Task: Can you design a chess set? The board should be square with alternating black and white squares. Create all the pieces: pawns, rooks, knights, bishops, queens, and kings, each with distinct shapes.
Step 1443:
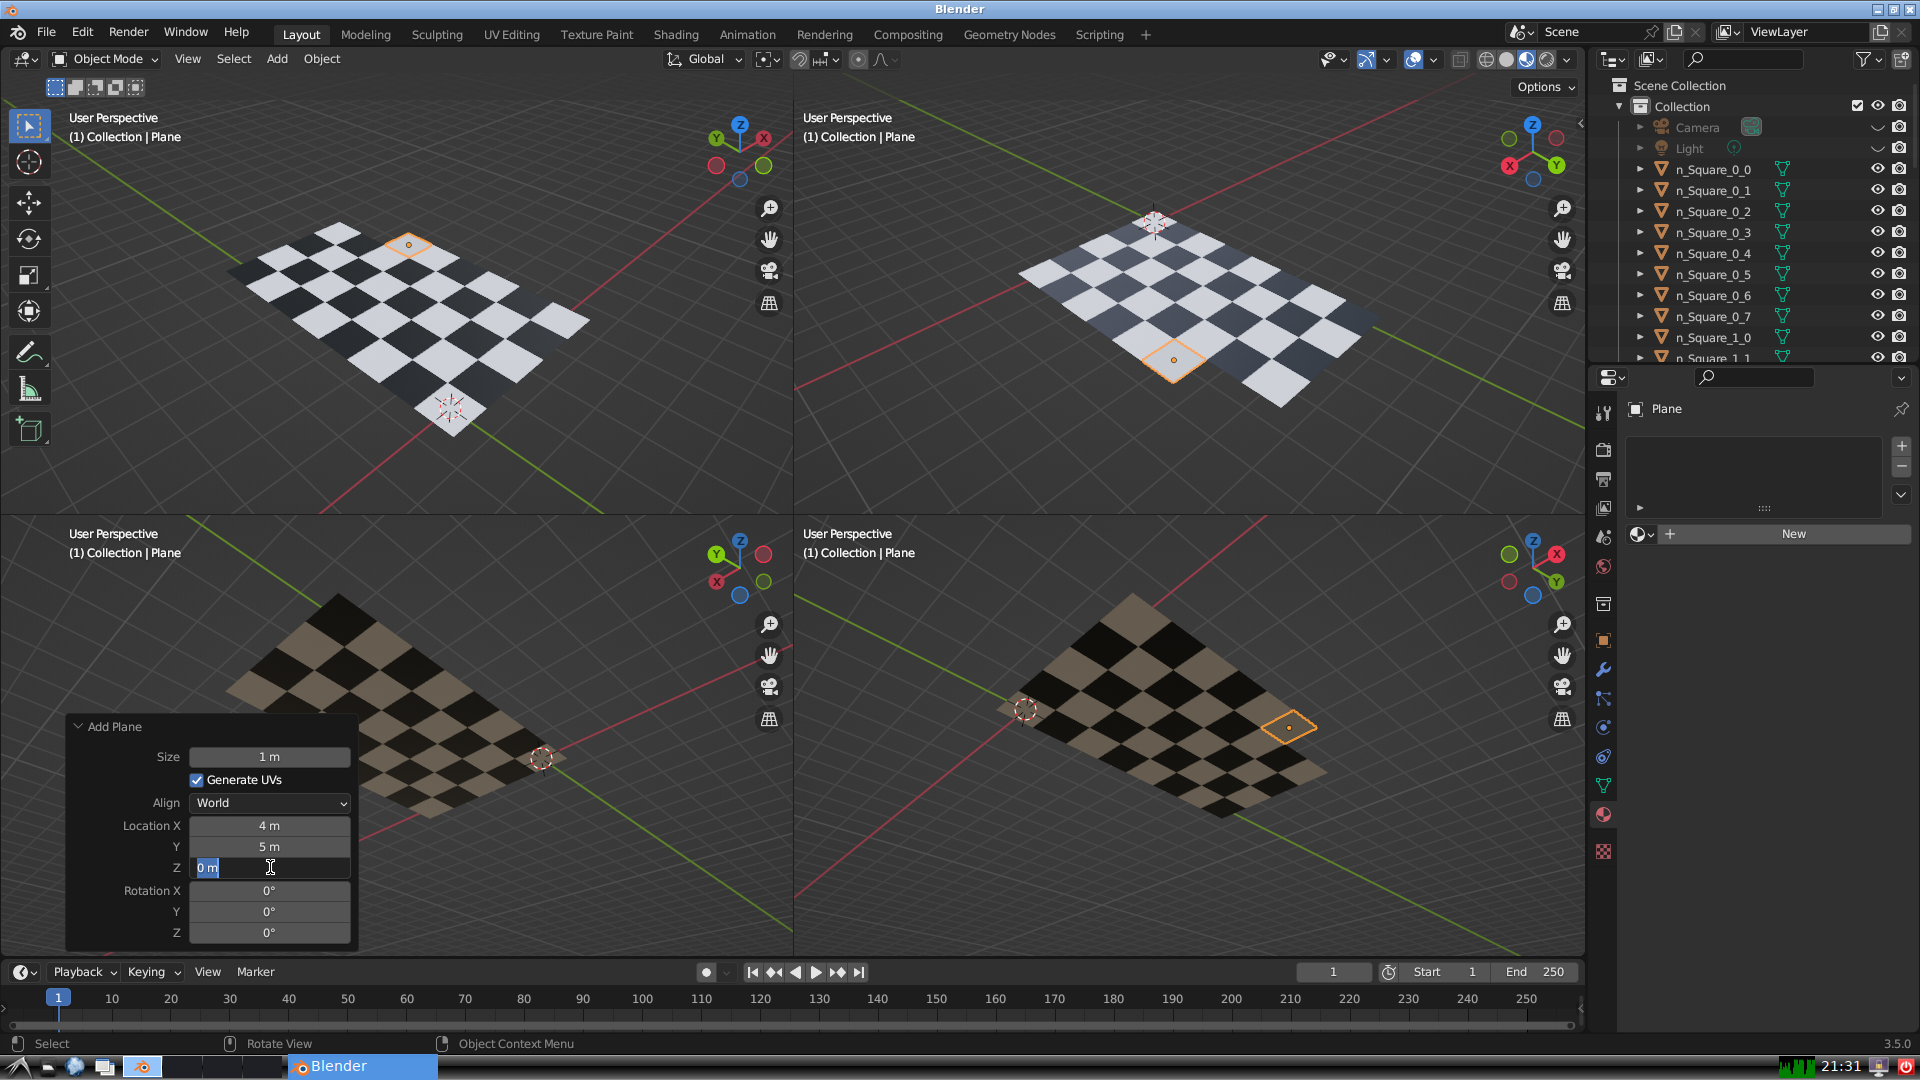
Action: input_text: 0.0